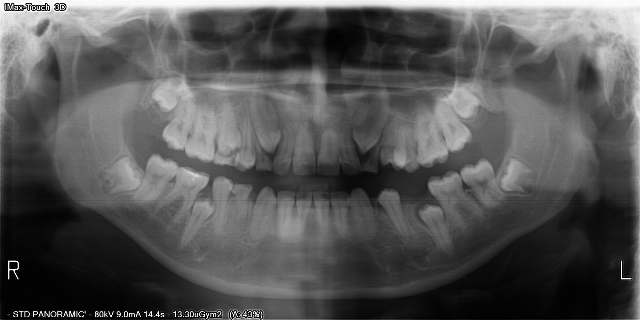
adult